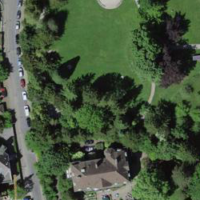
EUNIS habitat code: 53
Species observed at this site:
Asplenium ruta-muraria
Allium ursinum
Chelidonium majus
Fagus sylvatica